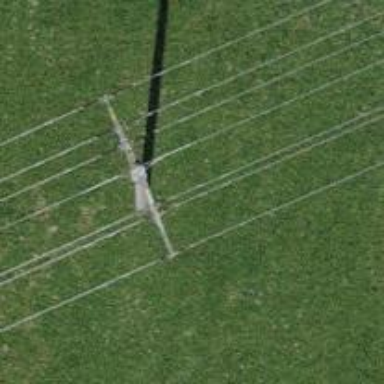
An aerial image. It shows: Concrete power pole.